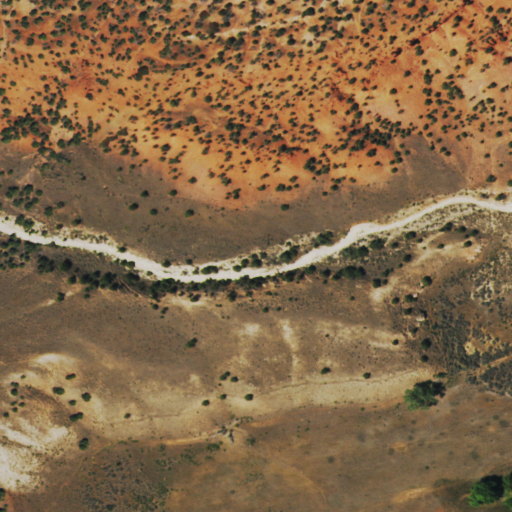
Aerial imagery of valley in Colorado named Trail Draw containing shrub, grassland, woody wetlands, and evergreen forest